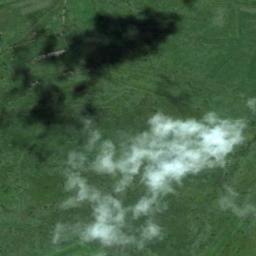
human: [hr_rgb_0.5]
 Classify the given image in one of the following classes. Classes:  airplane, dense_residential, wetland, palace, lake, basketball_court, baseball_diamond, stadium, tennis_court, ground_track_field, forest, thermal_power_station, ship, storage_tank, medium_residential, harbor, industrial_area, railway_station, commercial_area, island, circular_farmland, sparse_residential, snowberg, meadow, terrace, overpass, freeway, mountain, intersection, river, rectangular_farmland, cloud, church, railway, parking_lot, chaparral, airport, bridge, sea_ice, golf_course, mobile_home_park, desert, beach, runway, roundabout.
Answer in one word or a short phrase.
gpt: cloud